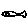
Label: fish